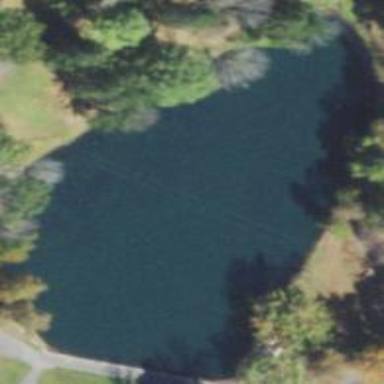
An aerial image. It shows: Lake with natural water.